Interaction volume radius: 5 \u00c5
Interaction volume height: 25 \u00c5
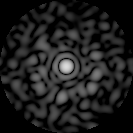
Disorder parameter: 0.8635